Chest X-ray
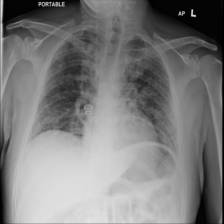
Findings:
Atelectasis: negative
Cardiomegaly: negative
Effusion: negative
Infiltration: positive
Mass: negative
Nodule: positive
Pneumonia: negative
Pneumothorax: negative
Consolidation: negative
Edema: negative
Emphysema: negative
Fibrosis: negative
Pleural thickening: negative
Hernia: negative